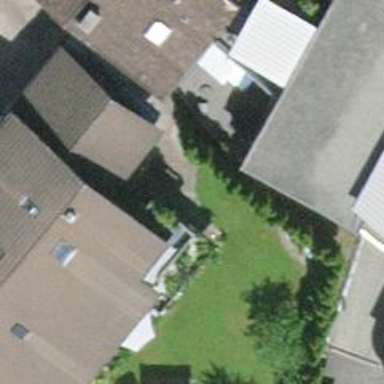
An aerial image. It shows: Garage.